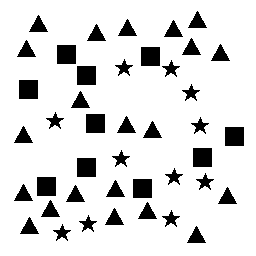
Squares: 10
Triangles: 21
Stars: 11
Total shapes: 42